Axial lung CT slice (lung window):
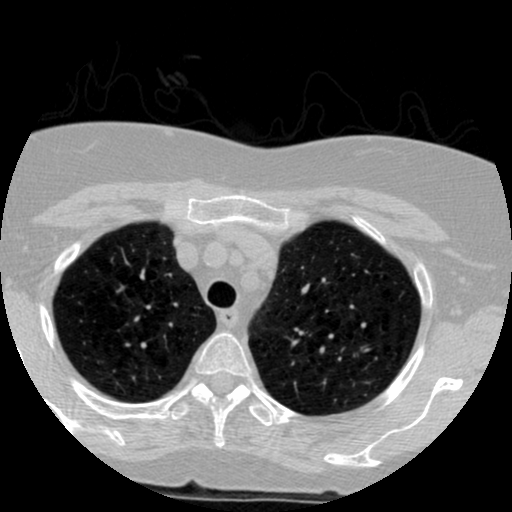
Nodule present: no